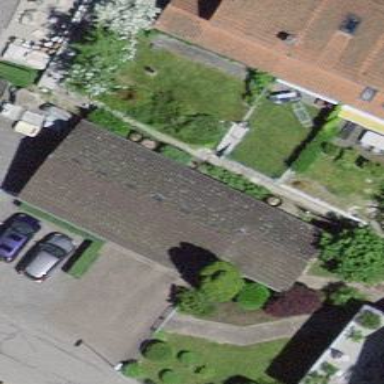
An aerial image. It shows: Garage.